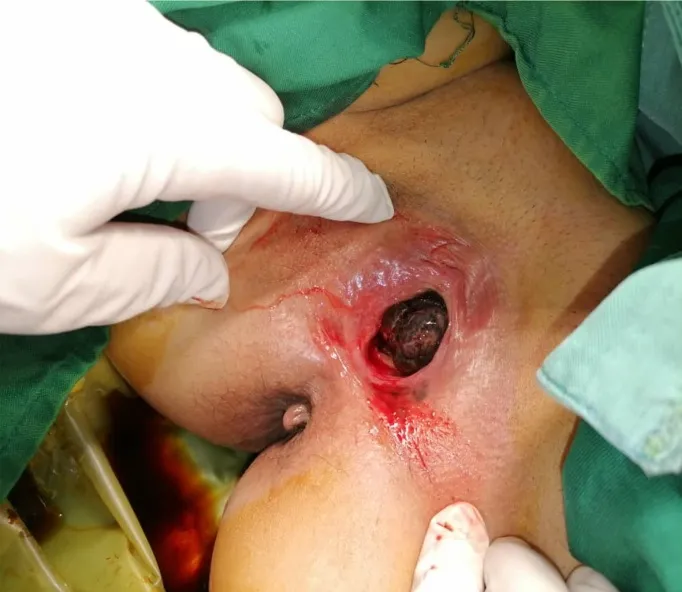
Urethral mass.
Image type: medical_photograph (other_medical_photograph)